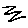
Label: zigzag